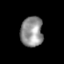
Tissue: prostate
Cell type: T cells
Senescence score: 0.2784
Nuclear area (px): 661
Mean DAPI intensity: 145.197